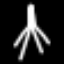
Label: The Eiffel Tower